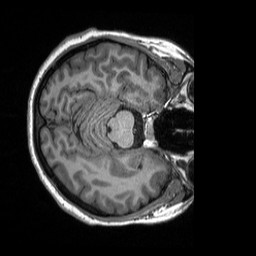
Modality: T1w
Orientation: axial
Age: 25
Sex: female
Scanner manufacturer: siemens
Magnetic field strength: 3 T
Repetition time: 2.3 s
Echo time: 0.00298 s